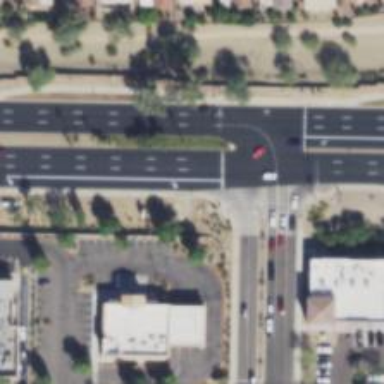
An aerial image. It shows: Solid stop line on the road.